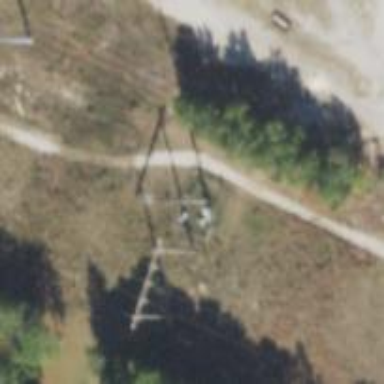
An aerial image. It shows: Communication mast identified as power pole.